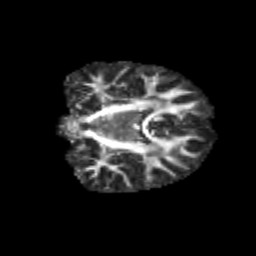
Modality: FA
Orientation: coronal
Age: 11
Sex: female
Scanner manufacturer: siemens
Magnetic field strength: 3 T
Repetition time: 3.8 s
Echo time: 0.07 s